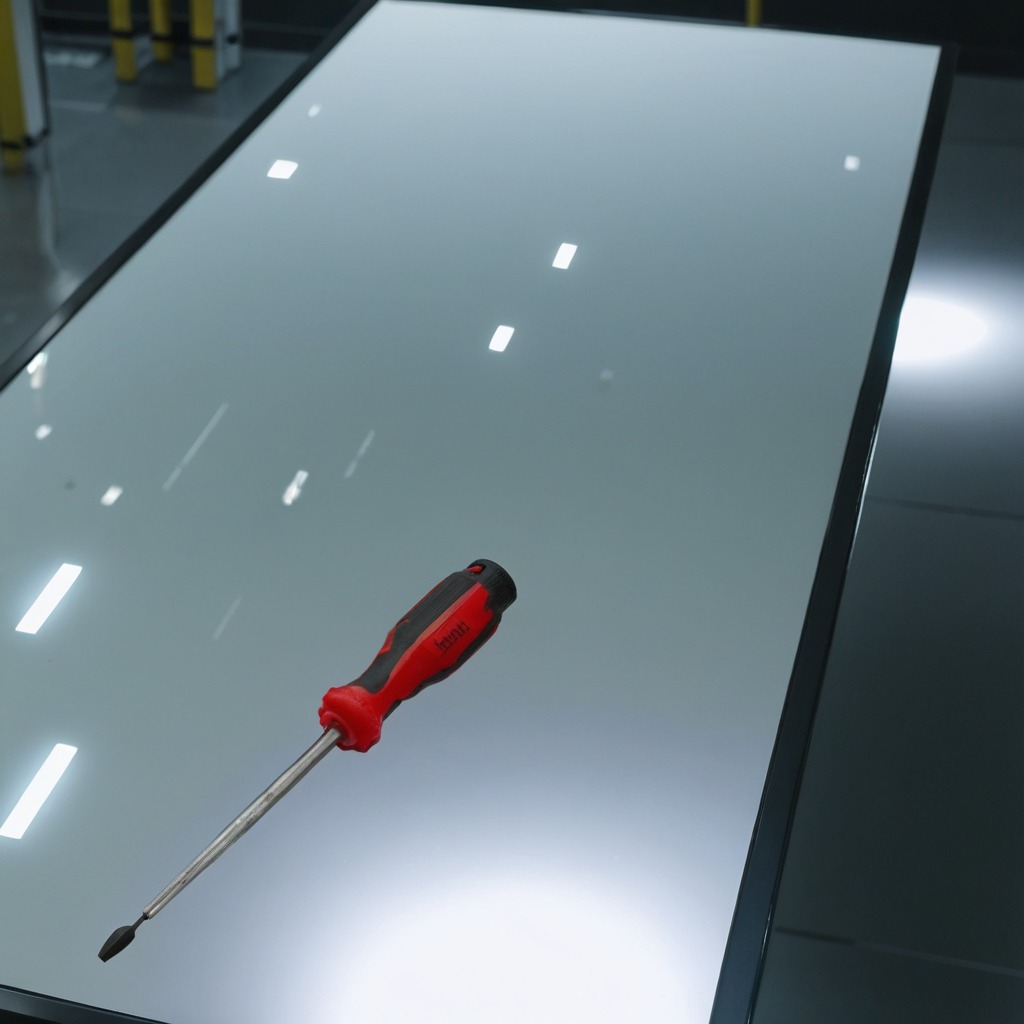
A screwdriver lies on a table in a ship maintenance bay.